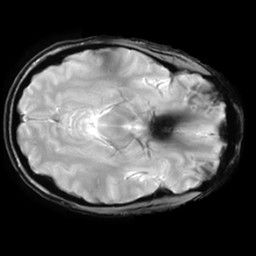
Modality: T2starw
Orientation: axial
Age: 39
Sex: male
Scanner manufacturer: ge
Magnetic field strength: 3 T
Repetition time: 0.65 s
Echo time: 0.02 s